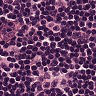
Metastatic tissue present: no